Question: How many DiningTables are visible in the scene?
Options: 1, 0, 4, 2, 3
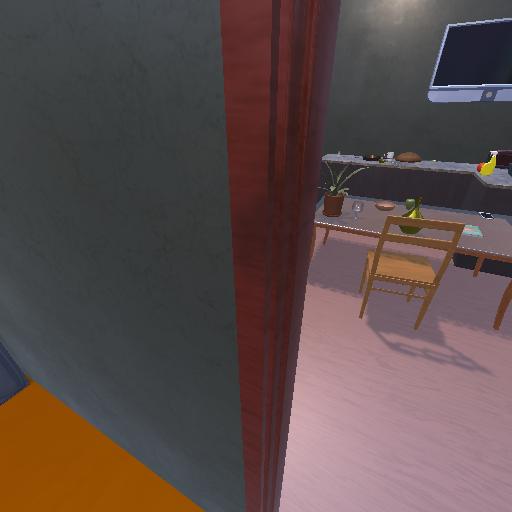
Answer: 1